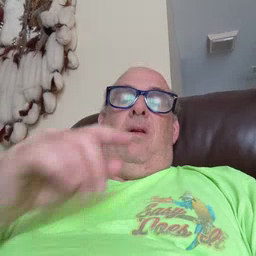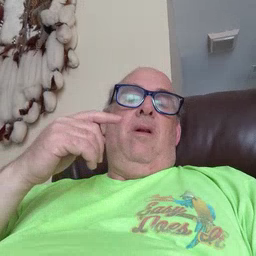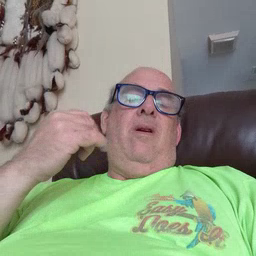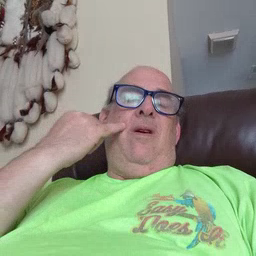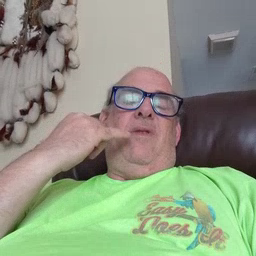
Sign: if